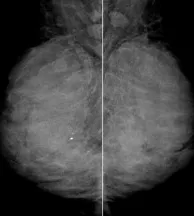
Mammography. Mammography (C, D) indicated dense and lamellar bodies of both mammary glands, with no obvious nodular sensation, bilateral axillary lymph node shadows, and a few coarse calcifications in the right mammary gland.
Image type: radiology (x_ray)